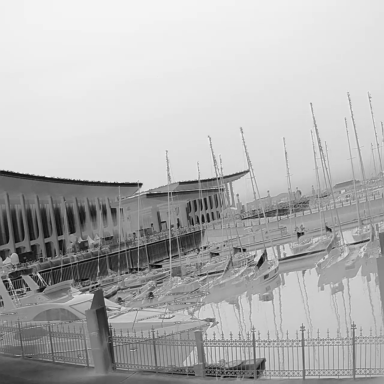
There are seven canoes in the infrared image.